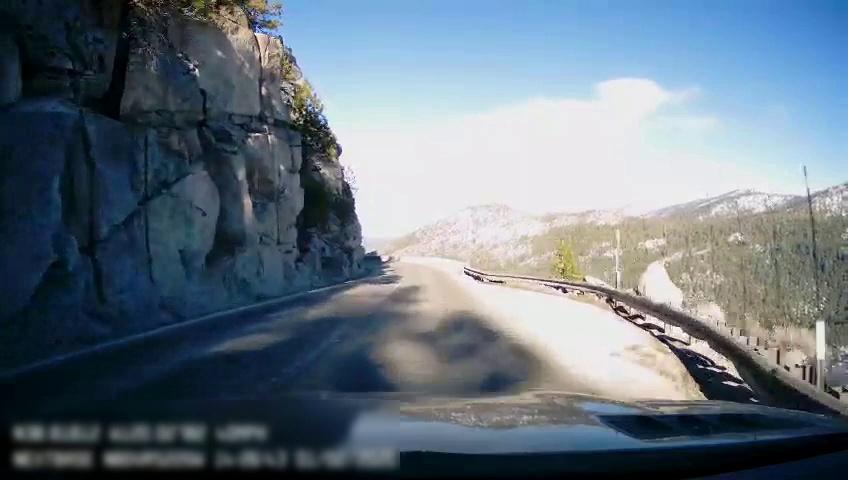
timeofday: Day
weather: Snowy
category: Drivable Space
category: Lanes | Current Lane